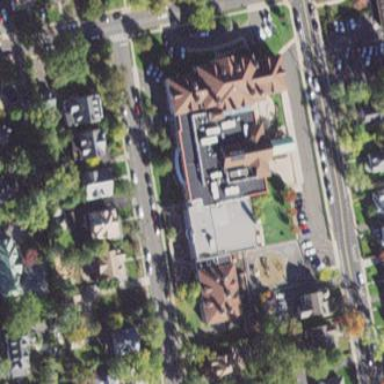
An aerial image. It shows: School building.